Interaction volume radius: 5 \u00c5
Interaction volume height: 40 \u00c5
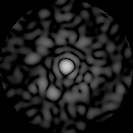
Disorder parameter: 0.8041